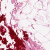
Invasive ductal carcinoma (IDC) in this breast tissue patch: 0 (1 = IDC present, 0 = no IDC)